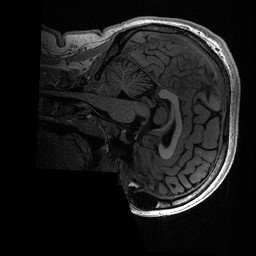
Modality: T1w
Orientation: sagittal
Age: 19
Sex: female
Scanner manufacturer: ge
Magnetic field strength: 3 T
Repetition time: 0.006952 s
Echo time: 0.00292 s